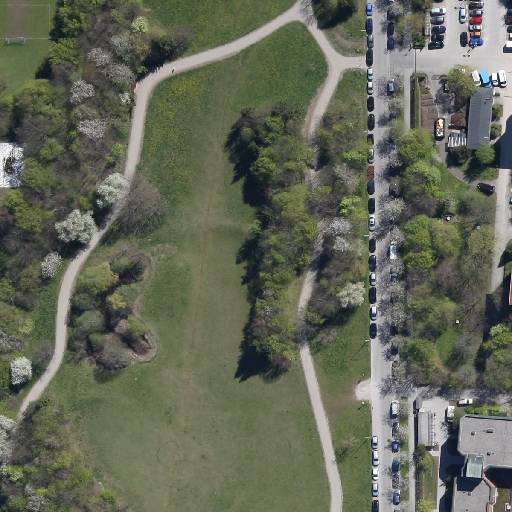
Referring expression: paved road